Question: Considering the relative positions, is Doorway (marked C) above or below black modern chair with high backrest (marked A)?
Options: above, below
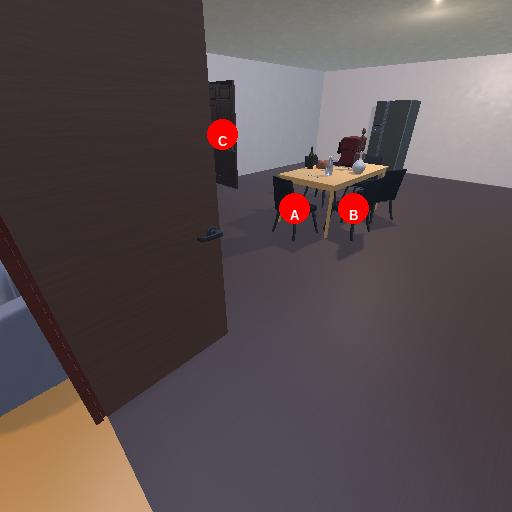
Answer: above